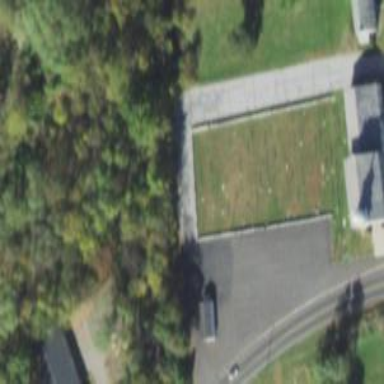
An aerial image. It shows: Cemetery.